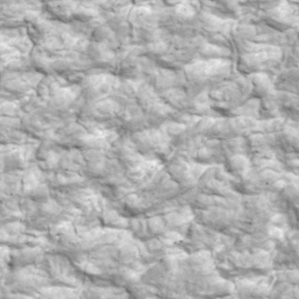
Label: non_frost